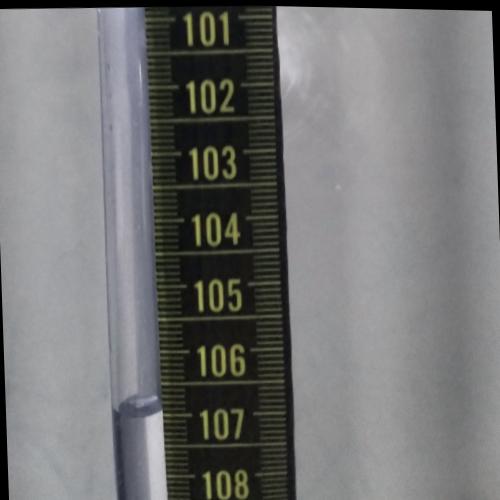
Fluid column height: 106.9 cm